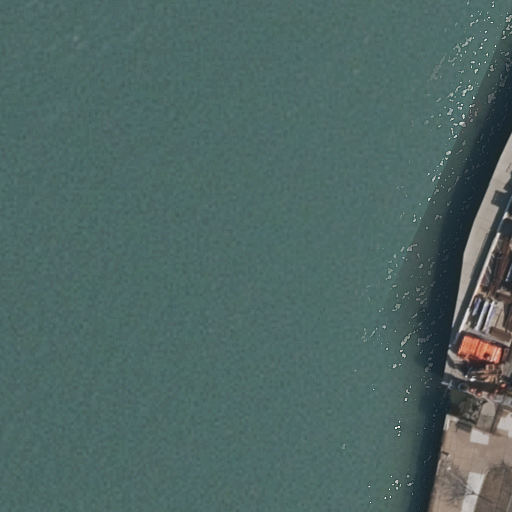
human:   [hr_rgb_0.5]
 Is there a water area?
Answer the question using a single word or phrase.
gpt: yes

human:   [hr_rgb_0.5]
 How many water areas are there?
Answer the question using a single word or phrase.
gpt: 1

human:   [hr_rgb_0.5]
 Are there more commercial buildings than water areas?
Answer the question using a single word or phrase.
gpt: no

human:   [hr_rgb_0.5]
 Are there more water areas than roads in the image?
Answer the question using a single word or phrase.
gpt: no

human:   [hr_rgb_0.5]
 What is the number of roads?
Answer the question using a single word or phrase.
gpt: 1

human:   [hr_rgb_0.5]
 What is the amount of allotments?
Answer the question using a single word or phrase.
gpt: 0

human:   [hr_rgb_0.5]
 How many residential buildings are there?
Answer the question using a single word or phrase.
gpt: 0

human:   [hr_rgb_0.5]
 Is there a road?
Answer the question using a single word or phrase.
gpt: yes

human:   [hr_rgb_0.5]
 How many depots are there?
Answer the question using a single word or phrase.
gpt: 0

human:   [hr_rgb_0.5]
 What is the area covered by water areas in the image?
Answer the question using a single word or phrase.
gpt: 9349m2

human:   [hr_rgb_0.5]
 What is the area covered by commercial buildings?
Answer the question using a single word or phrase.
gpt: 0m2

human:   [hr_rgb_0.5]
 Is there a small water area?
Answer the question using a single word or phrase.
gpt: no

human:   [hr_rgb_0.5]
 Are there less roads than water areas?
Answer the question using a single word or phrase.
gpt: no

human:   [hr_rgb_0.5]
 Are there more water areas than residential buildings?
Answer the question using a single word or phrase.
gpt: yes

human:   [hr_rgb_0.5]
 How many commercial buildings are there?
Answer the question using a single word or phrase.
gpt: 0

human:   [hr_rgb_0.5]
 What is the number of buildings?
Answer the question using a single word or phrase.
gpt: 0

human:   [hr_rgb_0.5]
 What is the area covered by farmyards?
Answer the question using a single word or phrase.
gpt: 0m2

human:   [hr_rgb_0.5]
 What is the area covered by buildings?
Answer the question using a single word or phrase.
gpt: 0m2

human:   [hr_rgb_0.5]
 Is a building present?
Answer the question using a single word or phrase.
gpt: no

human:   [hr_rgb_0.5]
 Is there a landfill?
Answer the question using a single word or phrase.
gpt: no

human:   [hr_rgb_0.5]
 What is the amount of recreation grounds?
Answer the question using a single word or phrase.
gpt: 0

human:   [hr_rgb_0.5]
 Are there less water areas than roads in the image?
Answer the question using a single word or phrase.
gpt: no

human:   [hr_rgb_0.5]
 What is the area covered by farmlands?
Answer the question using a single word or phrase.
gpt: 0m2

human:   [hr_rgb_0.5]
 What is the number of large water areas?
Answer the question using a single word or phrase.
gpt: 1

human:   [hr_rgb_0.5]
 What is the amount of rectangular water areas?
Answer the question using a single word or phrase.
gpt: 1

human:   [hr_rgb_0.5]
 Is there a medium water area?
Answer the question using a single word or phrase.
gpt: no

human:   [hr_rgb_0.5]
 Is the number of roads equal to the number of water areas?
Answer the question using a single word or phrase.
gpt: yes

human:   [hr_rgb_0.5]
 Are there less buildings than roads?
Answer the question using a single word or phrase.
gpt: yes

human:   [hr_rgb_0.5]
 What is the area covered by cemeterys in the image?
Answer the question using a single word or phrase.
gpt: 0m2

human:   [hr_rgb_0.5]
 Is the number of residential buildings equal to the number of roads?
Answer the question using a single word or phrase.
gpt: no

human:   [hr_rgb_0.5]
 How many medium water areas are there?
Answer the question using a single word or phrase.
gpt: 0

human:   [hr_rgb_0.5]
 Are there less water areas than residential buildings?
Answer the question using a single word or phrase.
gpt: no

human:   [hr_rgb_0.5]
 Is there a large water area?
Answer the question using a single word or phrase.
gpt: yes

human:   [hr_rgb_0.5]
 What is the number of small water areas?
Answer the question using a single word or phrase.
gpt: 0

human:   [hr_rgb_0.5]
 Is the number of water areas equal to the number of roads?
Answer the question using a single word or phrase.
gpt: yes

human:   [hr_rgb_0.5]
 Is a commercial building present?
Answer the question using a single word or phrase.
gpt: no

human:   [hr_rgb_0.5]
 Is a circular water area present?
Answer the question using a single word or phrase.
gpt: no

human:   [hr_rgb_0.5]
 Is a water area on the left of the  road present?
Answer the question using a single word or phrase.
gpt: no

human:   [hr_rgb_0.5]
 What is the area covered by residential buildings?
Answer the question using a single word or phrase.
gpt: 0m2

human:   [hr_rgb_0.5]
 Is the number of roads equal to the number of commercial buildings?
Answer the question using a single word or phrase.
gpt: no

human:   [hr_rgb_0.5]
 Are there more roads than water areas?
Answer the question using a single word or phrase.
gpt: no

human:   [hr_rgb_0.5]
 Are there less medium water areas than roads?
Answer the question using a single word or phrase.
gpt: yes

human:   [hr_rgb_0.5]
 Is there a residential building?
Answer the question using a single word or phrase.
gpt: no

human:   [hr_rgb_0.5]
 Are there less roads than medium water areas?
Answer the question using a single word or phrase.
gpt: no

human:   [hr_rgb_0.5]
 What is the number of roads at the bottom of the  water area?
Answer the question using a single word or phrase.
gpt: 1

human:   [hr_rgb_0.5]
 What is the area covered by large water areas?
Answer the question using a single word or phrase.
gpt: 9349m2

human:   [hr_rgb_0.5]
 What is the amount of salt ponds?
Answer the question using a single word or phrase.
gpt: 0

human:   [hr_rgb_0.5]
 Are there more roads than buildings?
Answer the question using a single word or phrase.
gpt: yes

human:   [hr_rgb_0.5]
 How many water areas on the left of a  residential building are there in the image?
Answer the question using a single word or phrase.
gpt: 0

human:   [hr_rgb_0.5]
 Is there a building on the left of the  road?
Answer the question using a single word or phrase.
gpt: no

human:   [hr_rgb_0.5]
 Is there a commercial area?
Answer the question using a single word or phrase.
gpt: no

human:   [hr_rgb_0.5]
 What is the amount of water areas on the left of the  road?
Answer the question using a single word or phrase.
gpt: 0

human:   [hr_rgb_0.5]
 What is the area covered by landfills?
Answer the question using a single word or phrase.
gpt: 0m2

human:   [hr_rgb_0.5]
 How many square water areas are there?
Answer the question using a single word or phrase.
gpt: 0

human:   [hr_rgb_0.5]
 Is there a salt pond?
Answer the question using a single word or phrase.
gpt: no

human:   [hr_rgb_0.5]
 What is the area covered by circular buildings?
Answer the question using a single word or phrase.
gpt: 0m2

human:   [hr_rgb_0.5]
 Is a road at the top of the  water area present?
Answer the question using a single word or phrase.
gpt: no

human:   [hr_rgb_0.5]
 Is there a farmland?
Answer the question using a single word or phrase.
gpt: no

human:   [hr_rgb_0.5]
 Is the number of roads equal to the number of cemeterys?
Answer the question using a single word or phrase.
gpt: no

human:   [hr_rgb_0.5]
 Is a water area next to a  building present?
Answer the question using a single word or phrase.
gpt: no

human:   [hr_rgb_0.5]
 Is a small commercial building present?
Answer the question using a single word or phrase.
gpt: no

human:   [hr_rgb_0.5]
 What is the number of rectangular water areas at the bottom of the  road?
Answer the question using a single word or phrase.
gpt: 0

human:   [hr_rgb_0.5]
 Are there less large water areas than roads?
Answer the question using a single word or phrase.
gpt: no

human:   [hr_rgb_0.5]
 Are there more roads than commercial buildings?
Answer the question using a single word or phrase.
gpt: yes